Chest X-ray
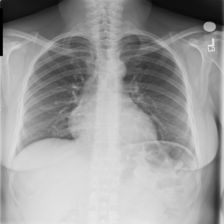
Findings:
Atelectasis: negative
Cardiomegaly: negative
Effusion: negative
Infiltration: negative
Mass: negative
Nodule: negative
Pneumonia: negative
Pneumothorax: negative
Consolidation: negative
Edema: negative
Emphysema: negative
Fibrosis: negative
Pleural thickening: negative
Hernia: negative